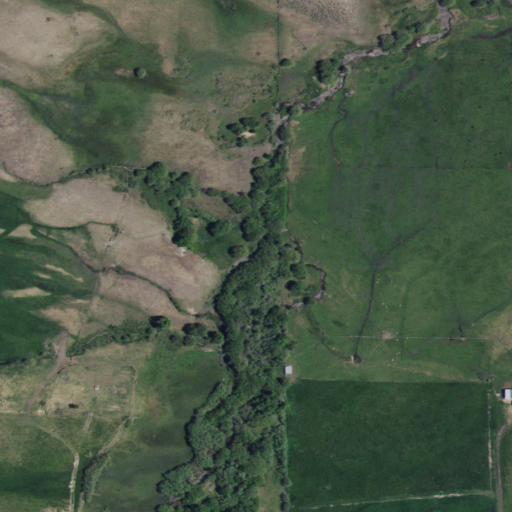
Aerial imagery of depression(s) in Idaho named Elba Basin containing pasture, cultivated crops, and open development